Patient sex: F
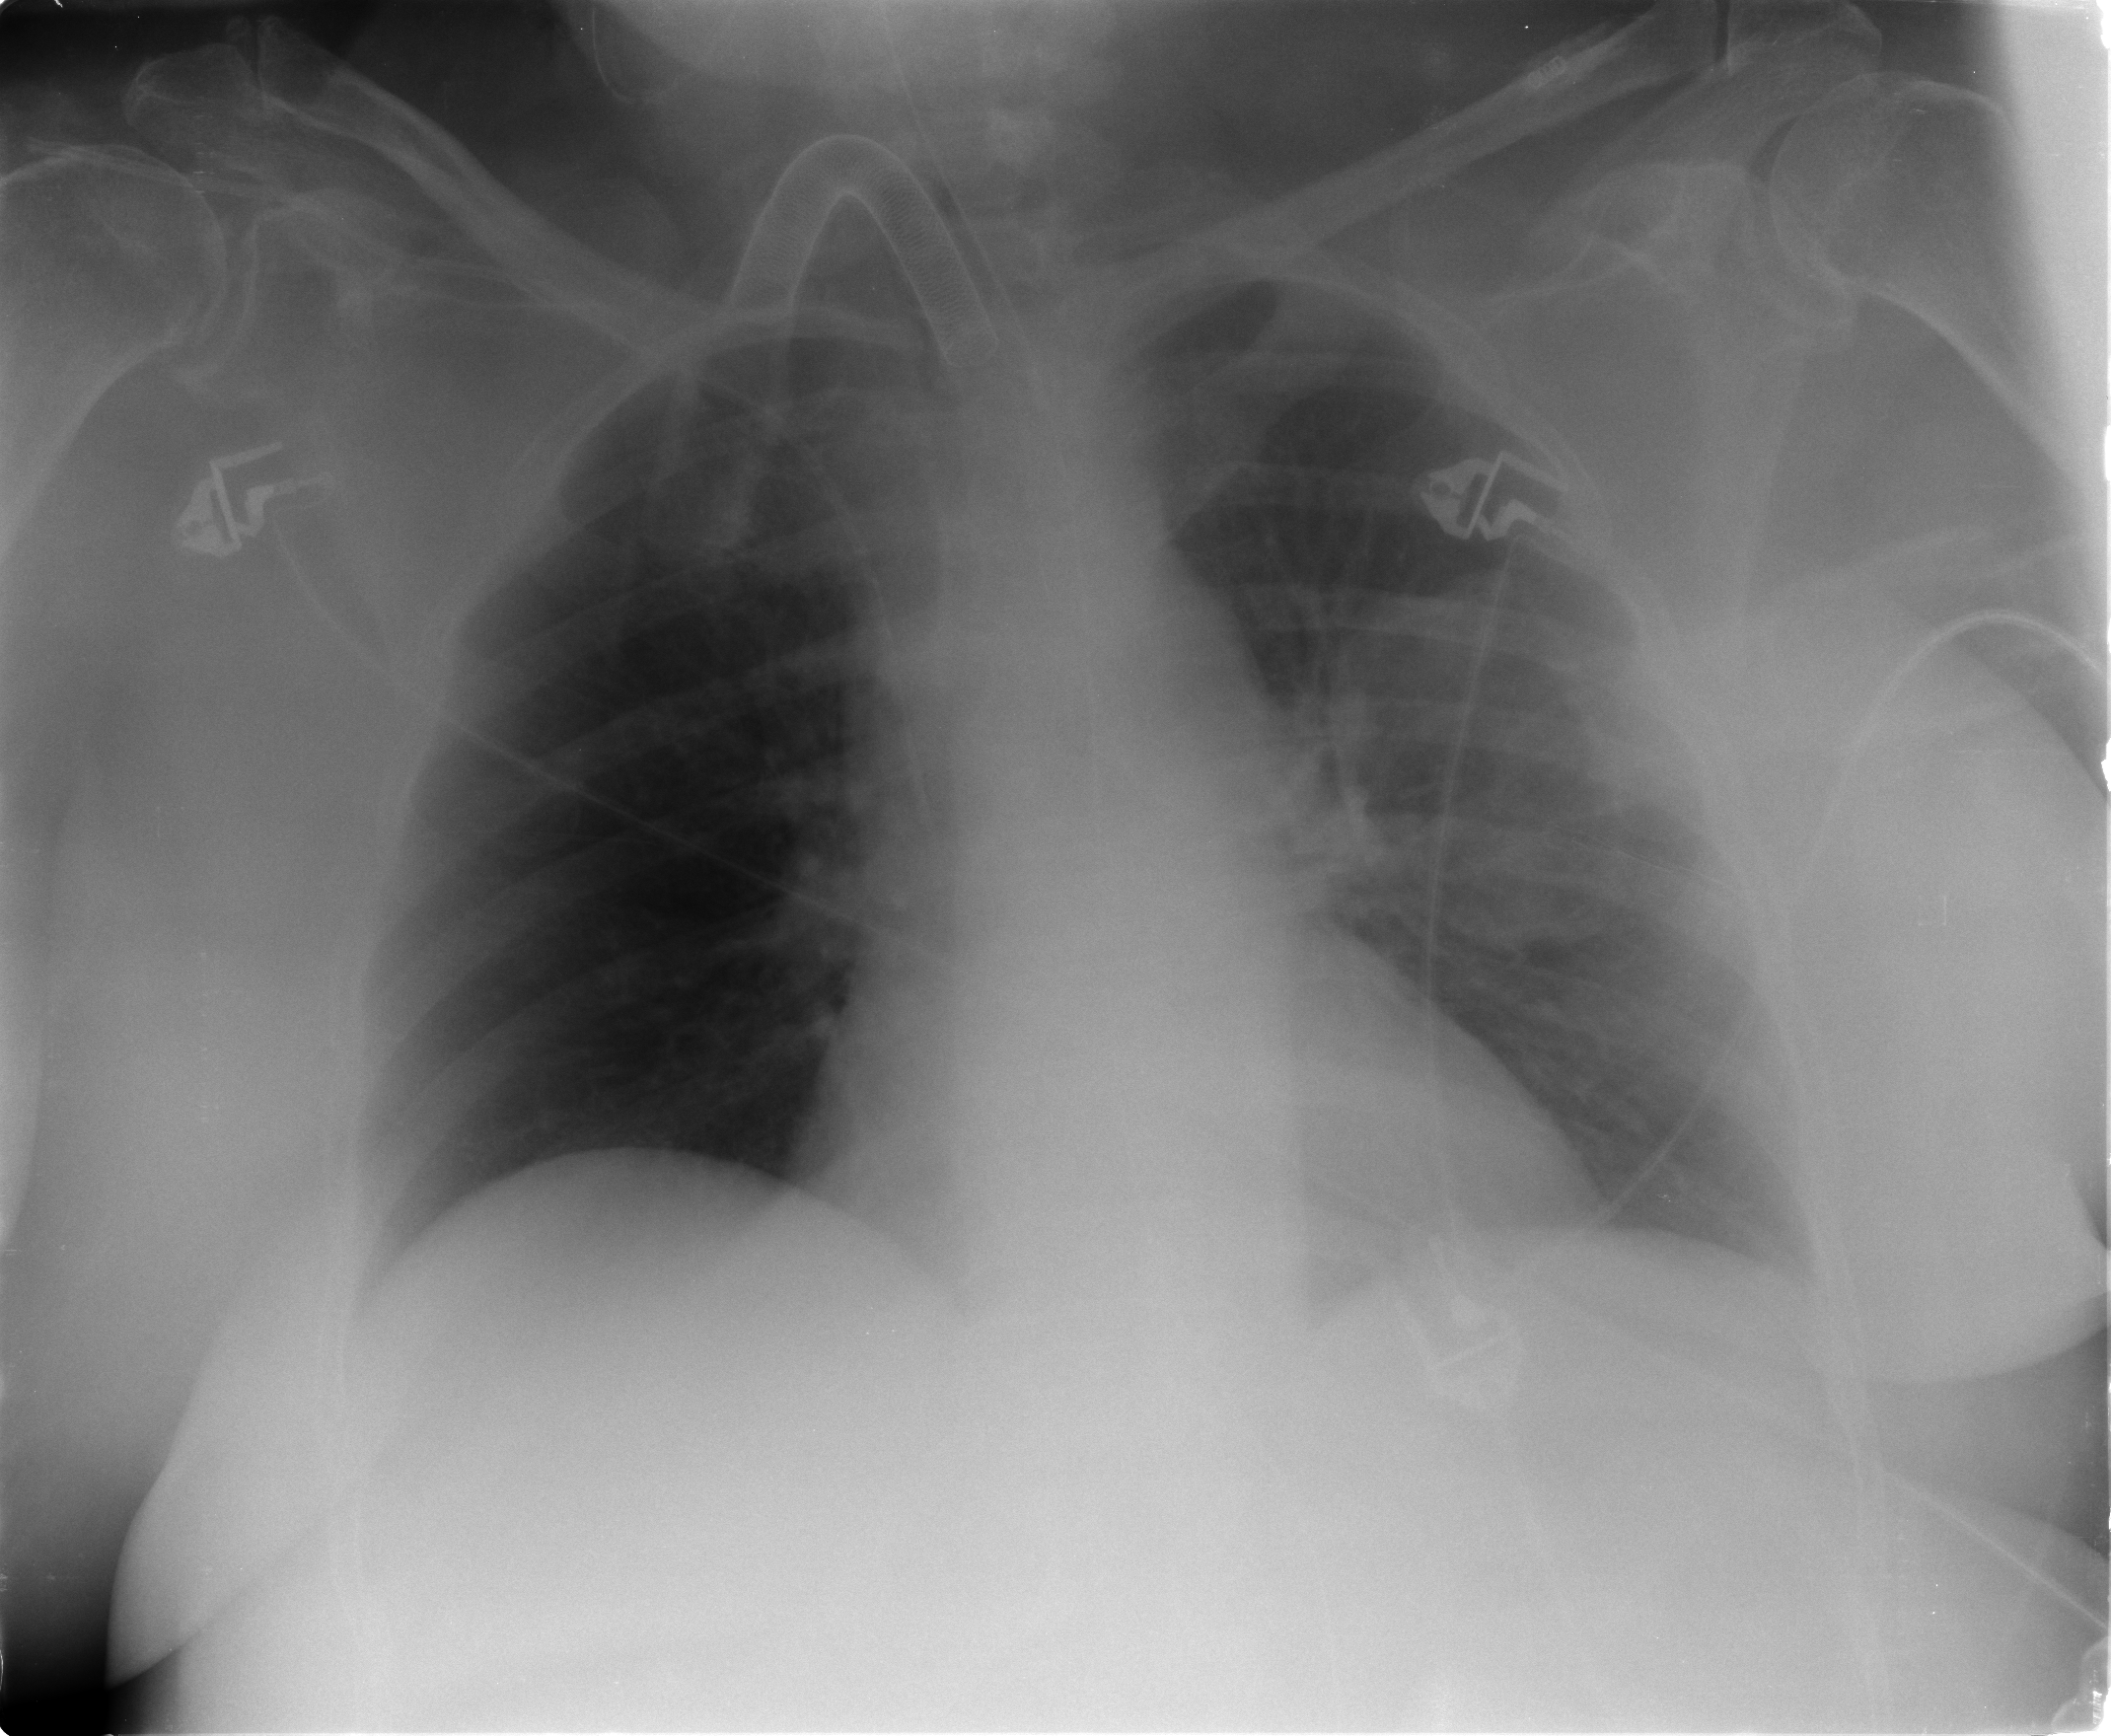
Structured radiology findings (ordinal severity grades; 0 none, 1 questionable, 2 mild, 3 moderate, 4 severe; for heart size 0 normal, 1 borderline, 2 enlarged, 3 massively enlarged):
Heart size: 1
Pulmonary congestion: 1
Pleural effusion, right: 0
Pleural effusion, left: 0
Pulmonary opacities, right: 0
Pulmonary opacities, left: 0
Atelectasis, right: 0
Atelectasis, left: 2